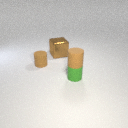
large brown metal cube behind small brown rubber cylinder